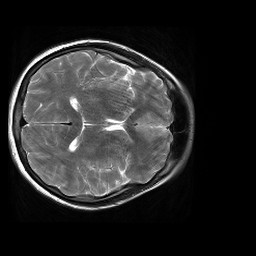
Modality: T2w
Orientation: axial
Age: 20
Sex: female
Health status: healthy
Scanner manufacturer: siemens
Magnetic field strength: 3 T
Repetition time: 4.01 s
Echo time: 0.116 s